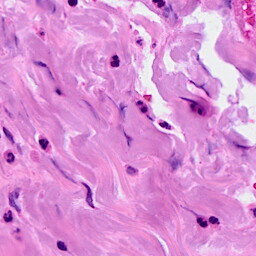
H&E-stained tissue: Breast